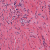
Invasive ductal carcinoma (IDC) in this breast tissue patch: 1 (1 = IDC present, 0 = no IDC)